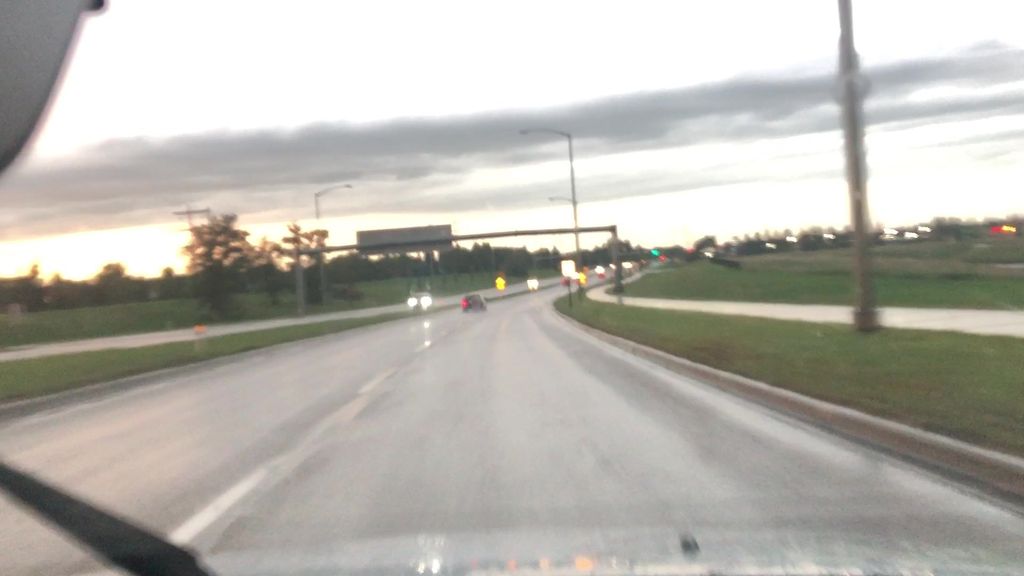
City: edmonton